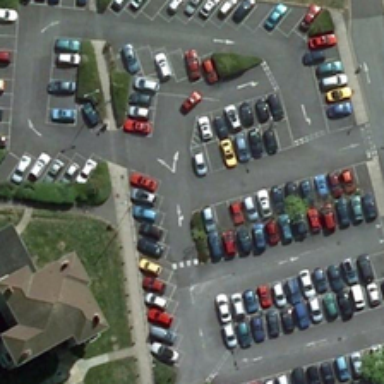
This is a parking near the house .